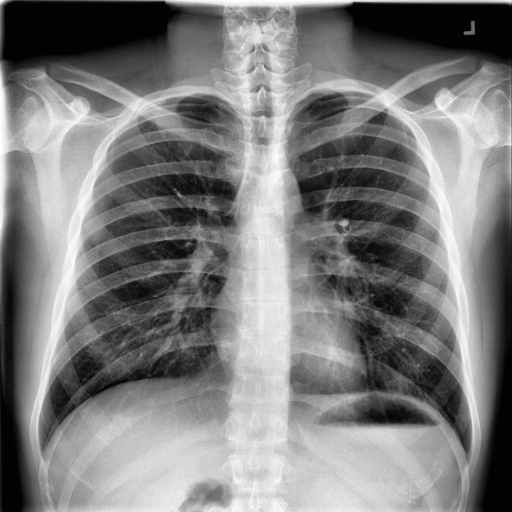
Finding: NORMAL